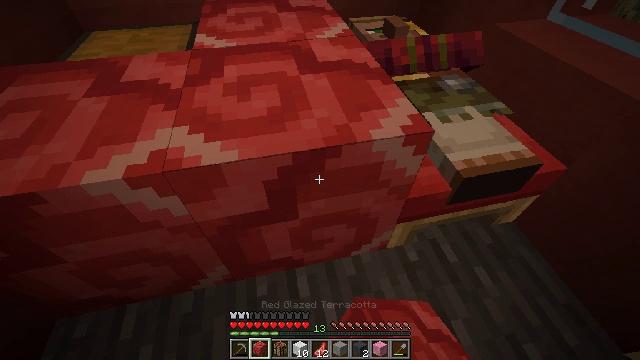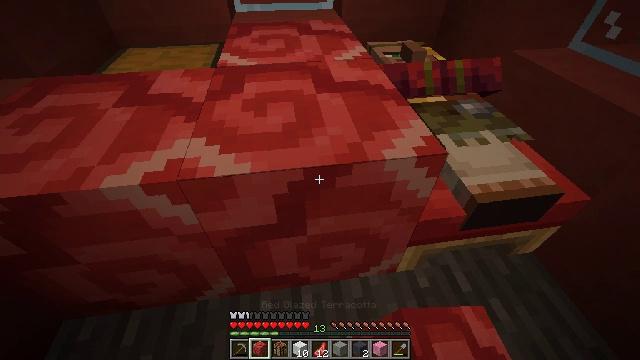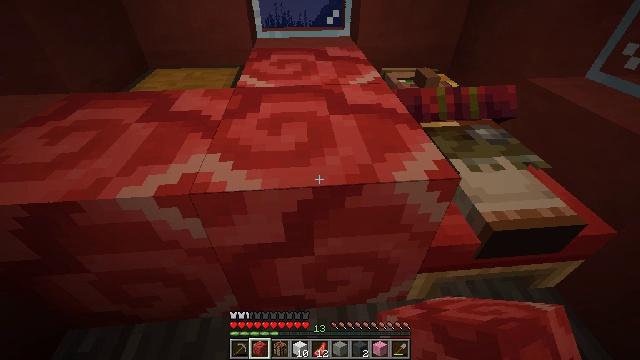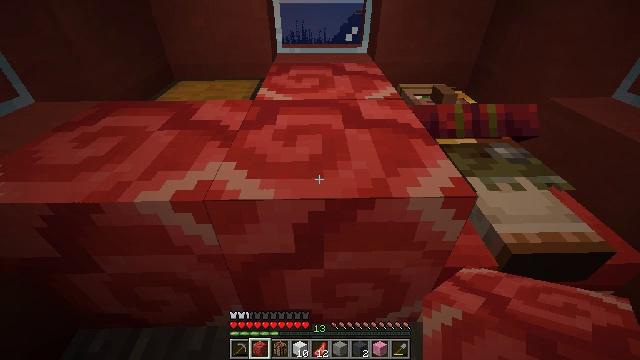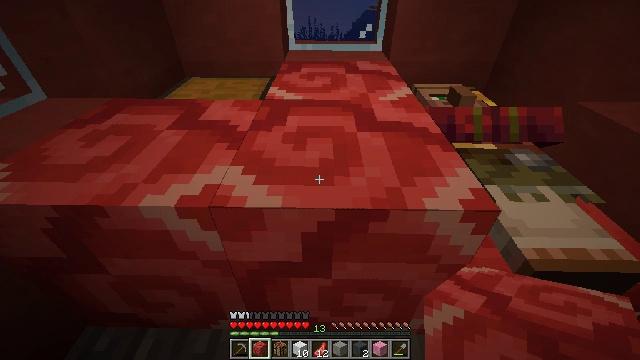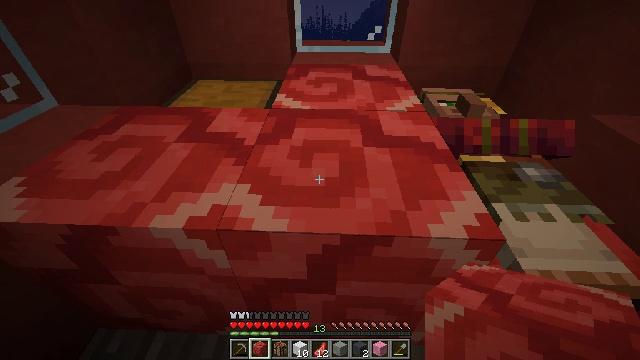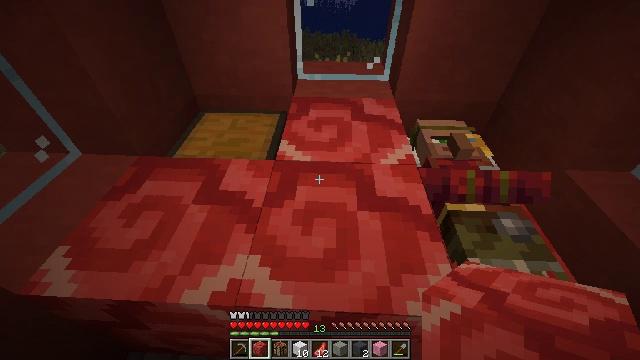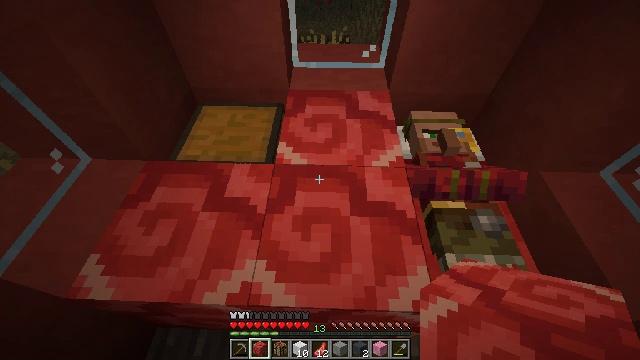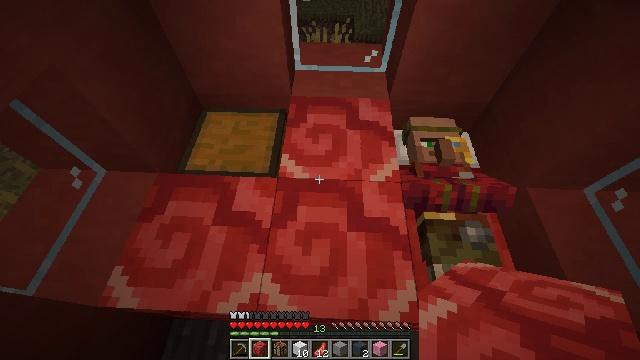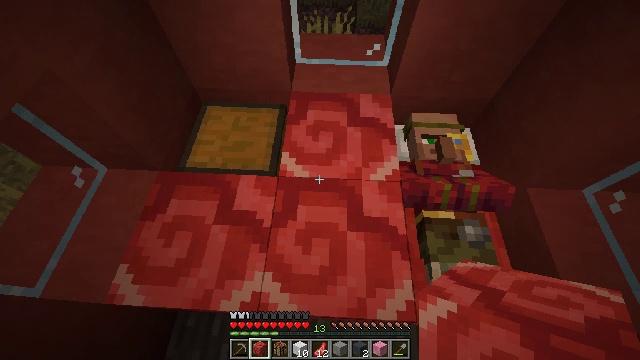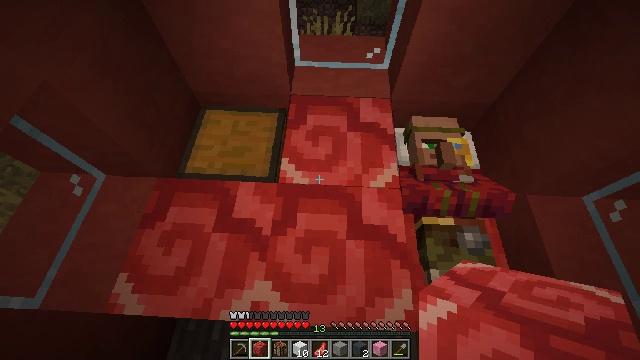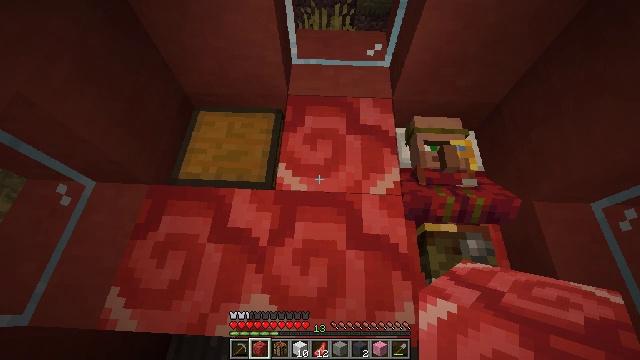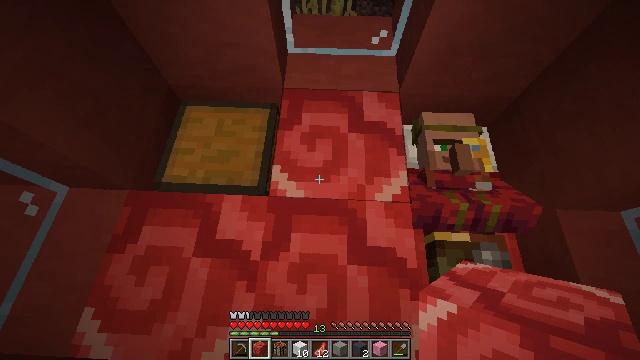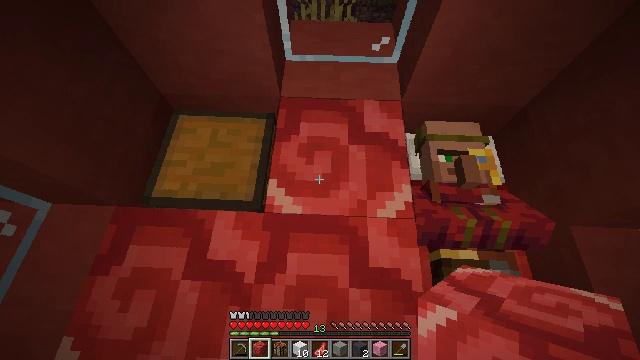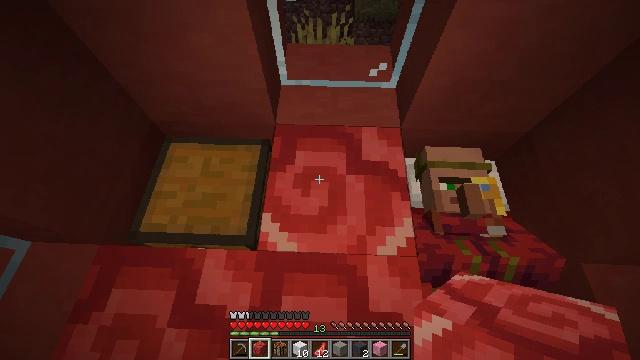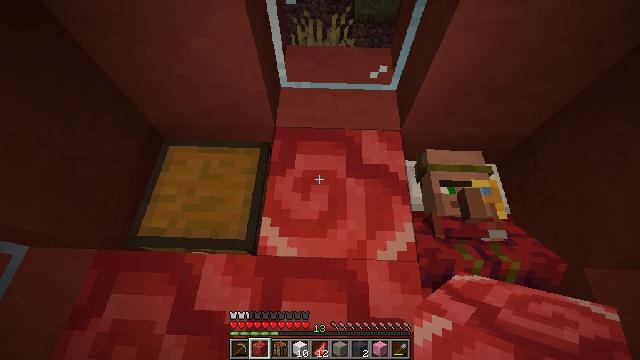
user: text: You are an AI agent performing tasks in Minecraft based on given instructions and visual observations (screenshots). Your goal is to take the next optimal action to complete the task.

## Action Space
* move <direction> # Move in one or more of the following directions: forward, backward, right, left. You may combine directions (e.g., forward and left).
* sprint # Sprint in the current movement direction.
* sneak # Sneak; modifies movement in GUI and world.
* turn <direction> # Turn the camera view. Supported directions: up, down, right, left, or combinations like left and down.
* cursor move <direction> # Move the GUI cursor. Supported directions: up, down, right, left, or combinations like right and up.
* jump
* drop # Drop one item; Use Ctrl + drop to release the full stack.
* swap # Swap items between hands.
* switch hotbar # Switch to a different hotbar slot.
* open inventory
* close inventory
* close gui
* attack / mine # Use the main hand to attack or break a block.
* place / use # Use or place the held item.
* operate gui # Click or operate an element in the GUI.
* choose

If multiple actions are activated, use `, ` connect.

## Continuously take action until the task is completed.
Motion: motion action
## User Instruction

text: Attack the red glazed terracotta to collect it.
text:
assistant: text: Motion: turn left and up
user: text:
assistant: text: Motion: turn left and up
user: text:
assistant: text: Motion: turn left and up
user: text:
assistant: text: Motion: move forward, turn left
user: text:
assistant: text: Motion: move forward, turn left and down, jump
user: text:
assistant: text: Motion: move forward, turn down, jump
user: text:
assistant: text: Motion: move forward, turn down, jump
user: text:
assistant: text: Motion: move forward, turn down, jump
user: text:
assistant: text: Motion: move forward, turn down, jump
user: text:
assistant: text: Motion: move forward, turn down, jump
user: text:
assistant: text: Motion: move forward, turn down, jump
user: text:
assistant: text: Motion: turn down, jump
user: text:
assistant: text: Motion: no_op
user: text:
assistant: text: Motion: turn up
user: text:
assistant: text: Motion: no_op
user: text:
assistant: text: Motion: no_op
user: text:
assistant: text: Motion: move right
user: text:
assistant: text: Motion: move right
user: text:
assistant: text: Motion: move right
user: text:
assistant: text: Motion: move right
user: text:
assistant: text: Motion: move back and move right
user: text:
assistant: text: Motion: move back
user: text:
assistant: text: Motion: move back
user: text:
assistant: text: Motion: no_op
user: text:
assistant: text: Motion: turn left
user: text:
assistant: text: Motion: no_op
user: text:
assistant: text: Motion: move back
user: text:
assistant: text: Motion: move back
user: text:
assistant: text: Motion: move back
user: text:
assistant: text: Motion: move back